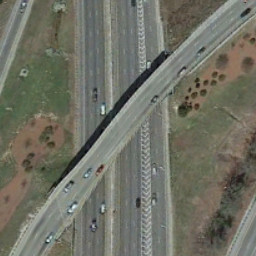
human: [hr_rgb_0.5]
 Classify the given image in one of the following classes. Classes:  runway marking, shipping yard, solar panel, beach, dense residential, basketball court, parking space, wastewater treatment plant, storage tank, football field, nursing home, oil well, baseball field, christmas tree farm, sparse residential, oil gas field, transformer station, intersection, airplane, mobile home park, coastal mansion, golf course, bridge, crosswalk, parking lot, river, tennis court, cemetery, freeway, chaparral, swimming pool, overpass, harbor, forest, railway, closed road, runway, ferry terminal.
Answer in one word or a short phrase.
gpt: overpass